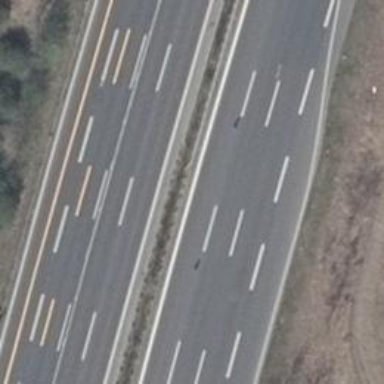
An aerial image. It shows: Asphalt motorway.